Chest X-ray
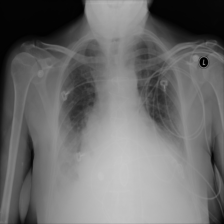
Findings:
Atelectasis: positive
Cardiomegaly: positive
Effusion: positive
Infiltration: positive
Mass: negative
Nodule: negative
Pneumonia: negative
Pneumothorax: negative
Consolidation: negative
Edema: negative
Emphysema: negative
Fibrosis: negative
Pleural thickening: negative
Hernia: negative